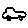
Label: car